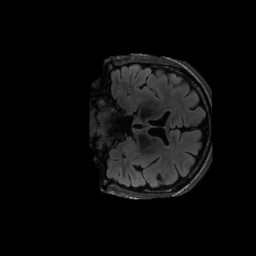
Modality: FLAIR
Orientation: coronal
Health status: ill
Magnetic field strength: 3 T